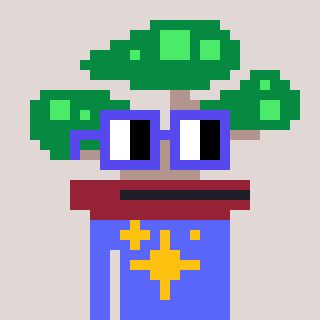
a pixel art character with square blue glasses, a bonsai-shaped head and a purple-colored body on a warm background